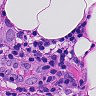
Metastatic tissue present: yes